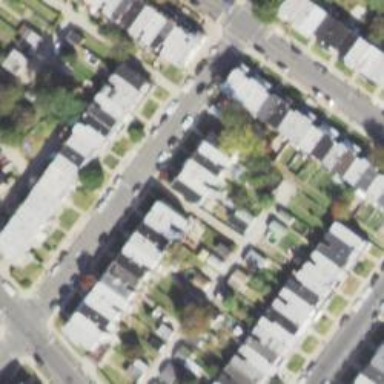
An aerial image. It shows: Alleyway designated as service road.